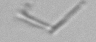
Label: Nanoneis